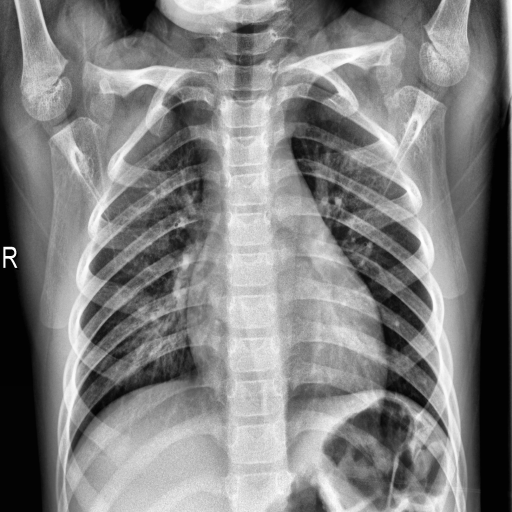
Finding: NORMAL